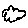
Label: cloud